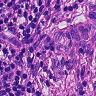
Metastatic tissue present: yes